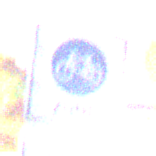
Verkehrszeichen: BeginnFahrradzone
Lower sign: MehrspurigeFahrzeugeFrei2
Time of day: Night
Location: Outdoor (Suburban)
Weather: PartlyCloudy
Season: NotSpecified
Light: Artificial